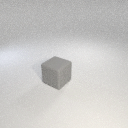
large gray rubber cube